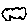
Label: cloud